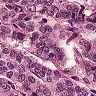
Metastatic tissue present: yes